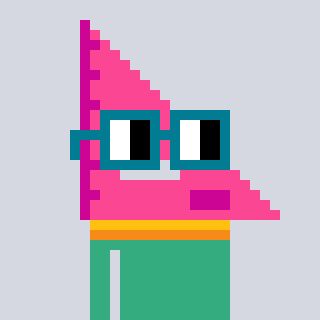
a pixel art character with square dark green glasses, a squadron ruler-shaped head and a teal-colored body on a cool background